Question:
I downloaded a project off codeproject and was messing around with it (I am more an asp.net developer) when I noticed these overlay icons...the lock one on the label is really interesting as when I right click the control is unlocked yet all the properties are grayed out. When I add a new label I do not have that lock icon when I select it. What is this? Also what is the double boxes icon (the other 8 that are highlighted)?
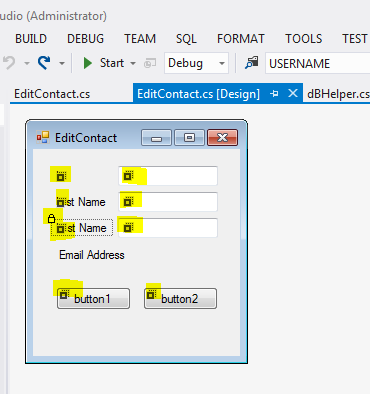
Answer: The Winforms designer observes standard .NET accessibility keywords. The keyword for a control is what counts here. That sets the access keyword for the member variable. The default for a C# project is , for a VB.NET project it is . VB.NET is more friendly about it.
That matters when you derive a form from a base form, Project + Add New Item, Windows Forms node, Inherited Form item template. The derived form will have the controls of the base form but they cannot be changed if their Modifiers property is Private. The designer makes it obvious by displaying the lock icon. And by displaying the properties of the control in gray text.